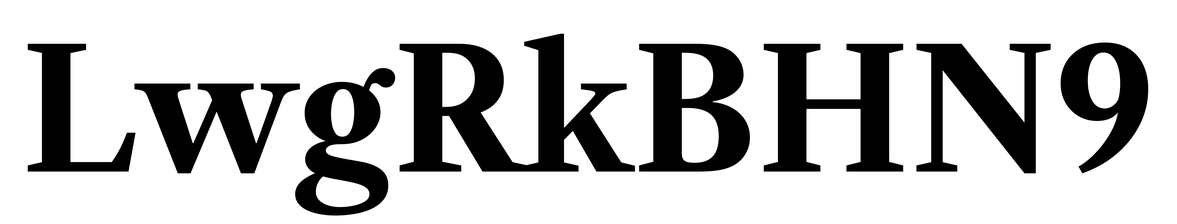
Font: LibreCaslonText_Bold